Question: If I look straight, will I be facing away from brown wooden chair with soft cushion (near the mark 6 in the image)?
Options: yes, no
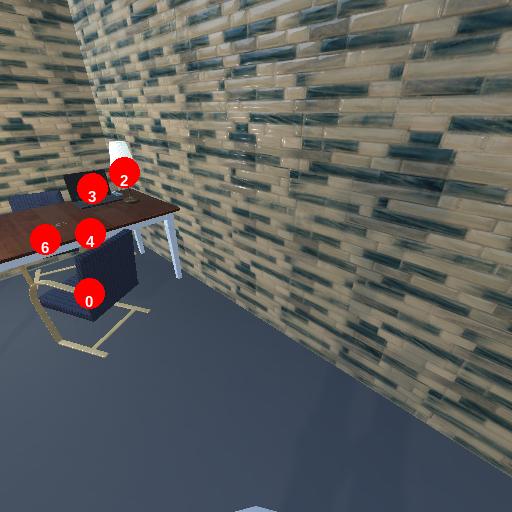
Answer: yes